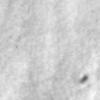
Label: no_change